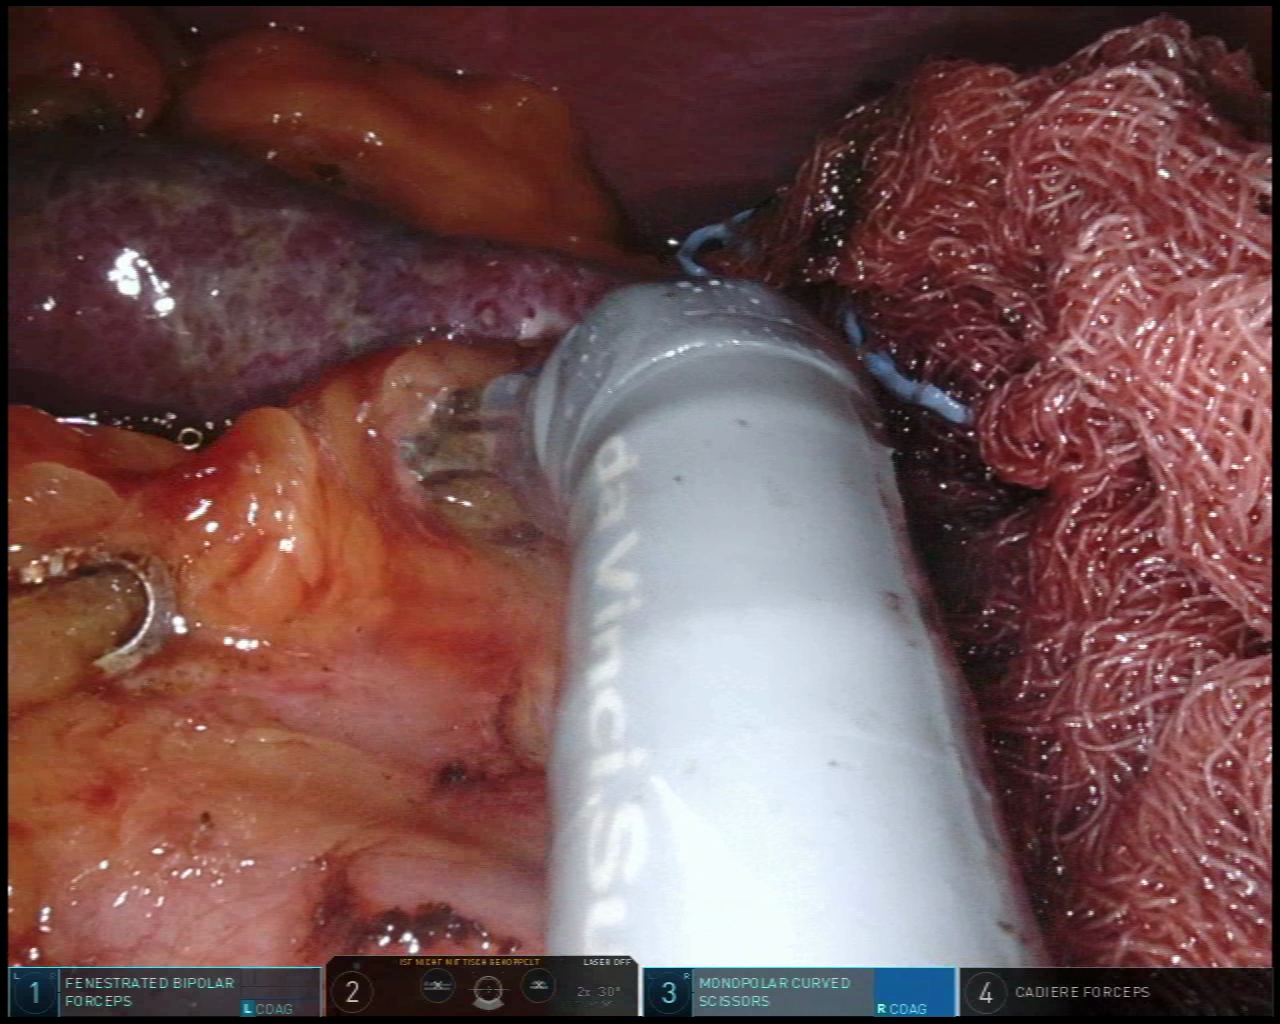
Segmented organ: abdominal_wall
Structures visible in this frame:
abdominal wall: yes
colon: yes
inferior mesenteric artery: no
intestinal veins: no
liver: no
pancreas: no
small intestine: no
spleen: yes
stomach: no
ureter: no
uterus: no
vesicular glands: no